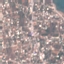
Label: Residential